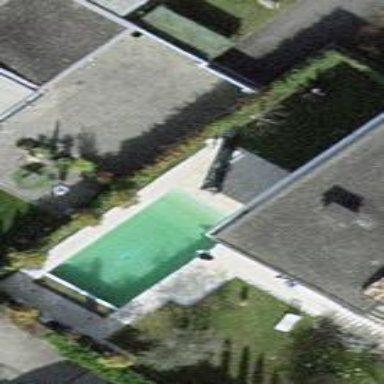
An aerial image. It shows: Swimming pool located in leisure land.